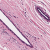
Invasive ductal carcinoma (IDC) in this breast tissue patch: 0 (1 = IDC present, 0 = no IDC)